Question: I need to click on a flash object. This is my javascript code below, currently, which is not working. I am not too familiar with js, hence, please bear with me.
'''
JavascriptExecutor js = (JavascriptExecutor) driver;
js.executeScript("document.querySelectorAll('a[title='Banner - Flash']').click();");
'''
A screenshot of the page html:

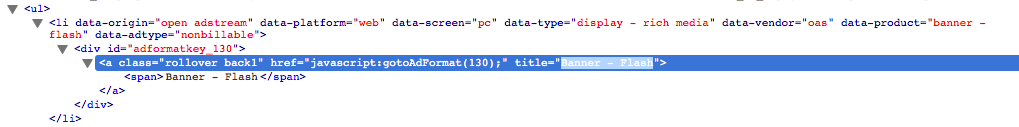
Answer: You need to use 'querySelector()' not 'querySelectorAll()'. 'querySelectorAll()' is plural and hence it returns all 'elements' matching the 'cssSelector'. You also have to be careful about the selector and make sure it returns ONLY the intended element.
'''
JavascriptExecutor js = (JavascriptExecutor) driver;
js.executeScript("document.querySelector('a[title='Banner - Flash']').click();");
'''